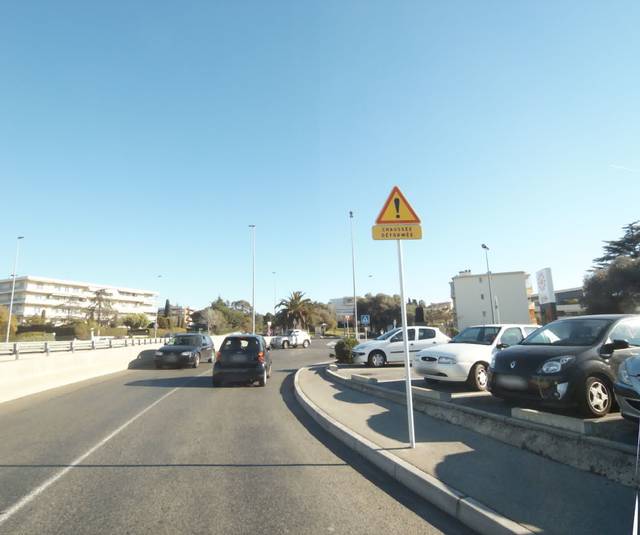
Region: France
Coordinates: 43.578, 7.107